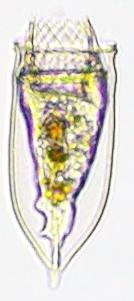
Label: Tintinnid